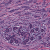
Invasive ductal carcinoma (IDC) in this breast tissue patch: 1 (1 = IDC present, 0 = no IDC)